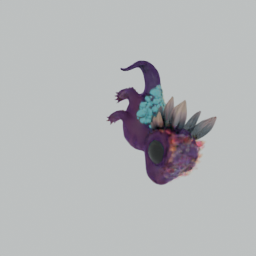
Label: animals